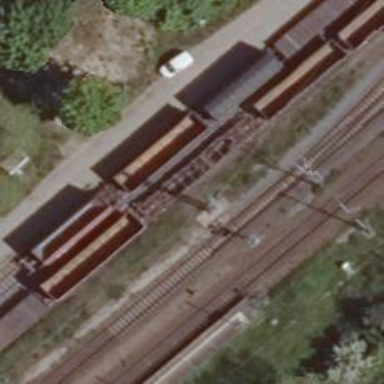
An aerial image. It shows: Railway switch.